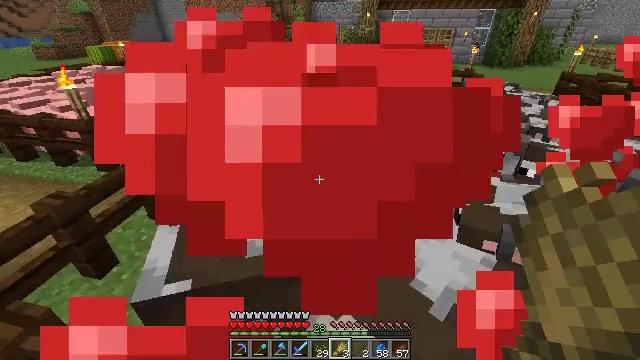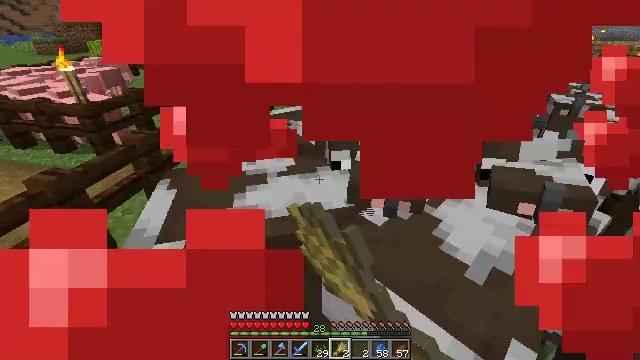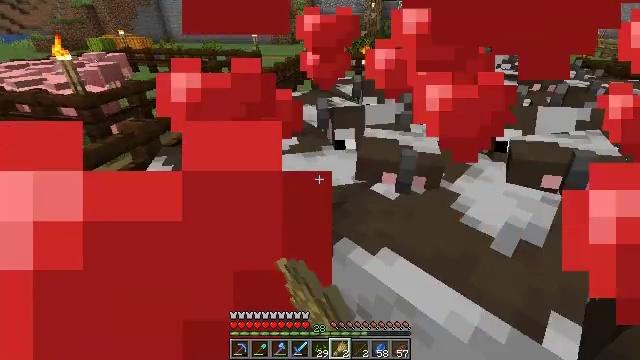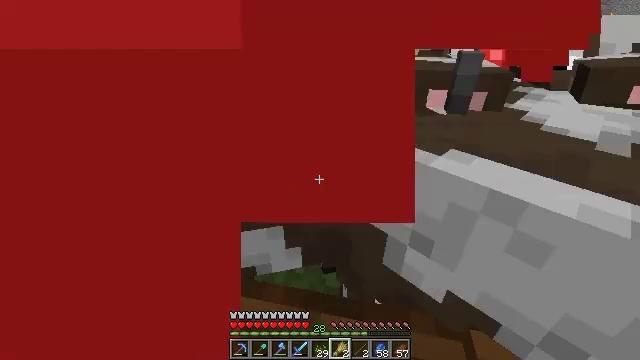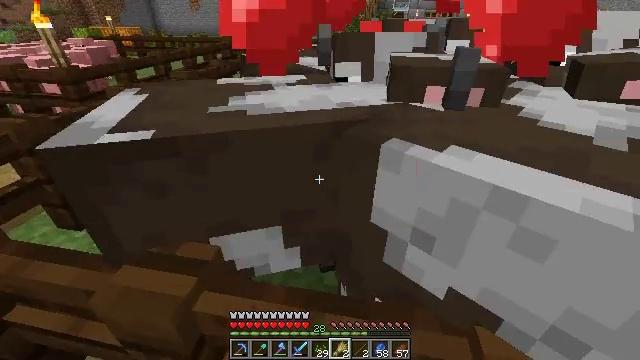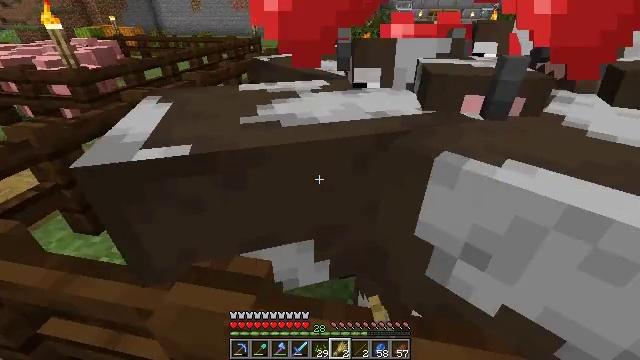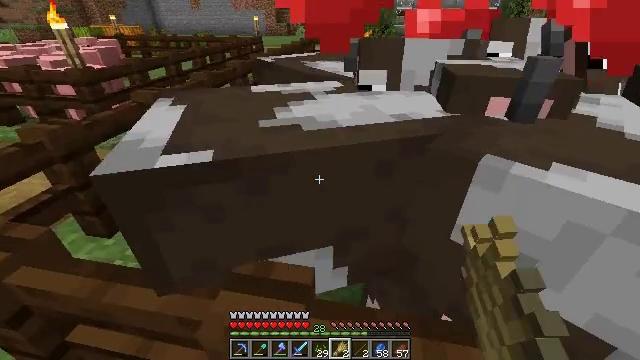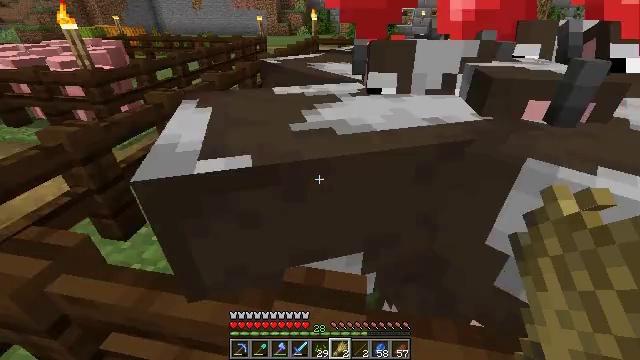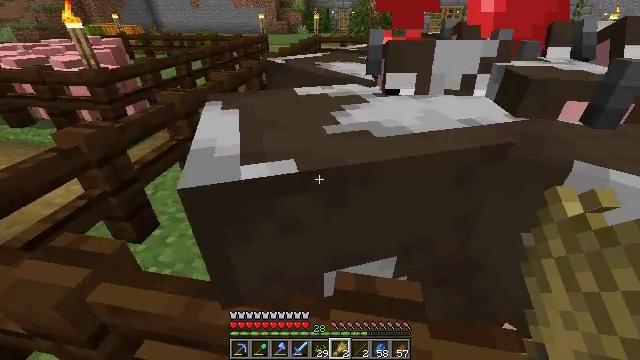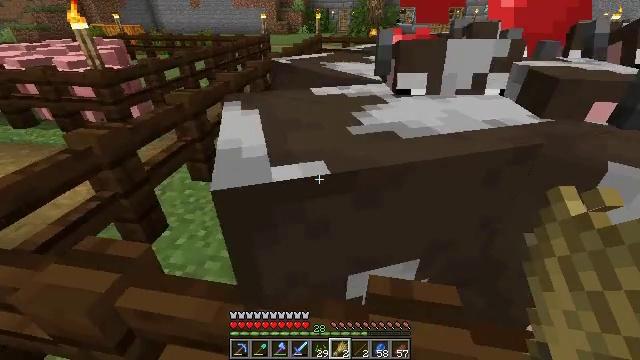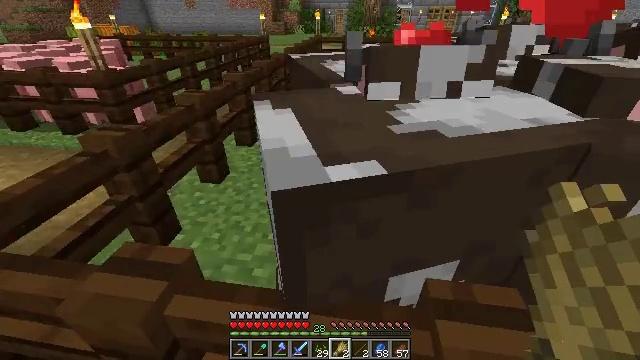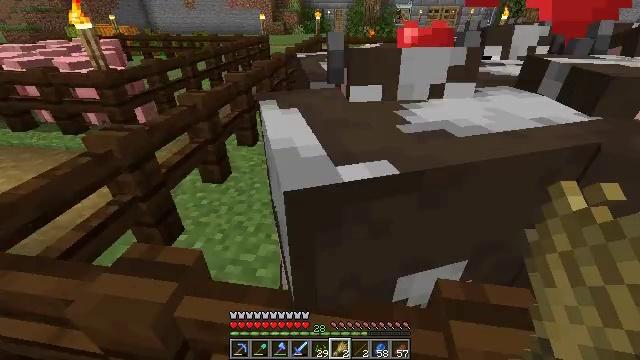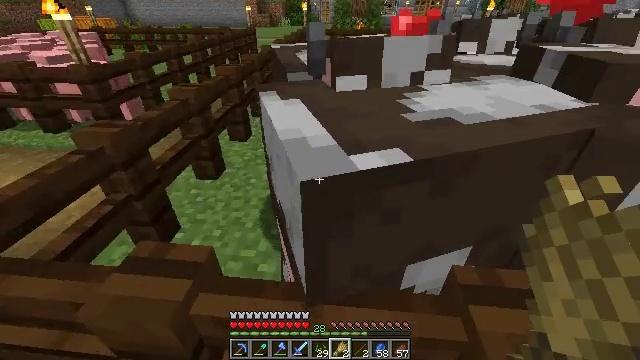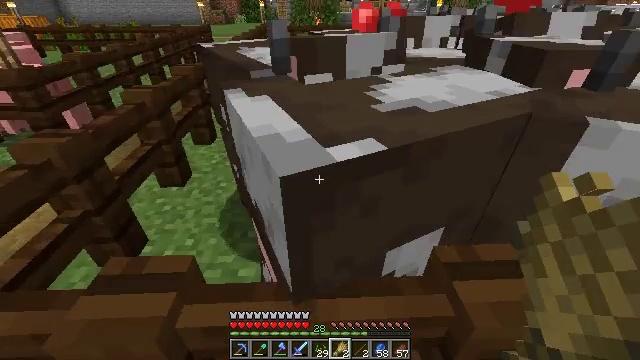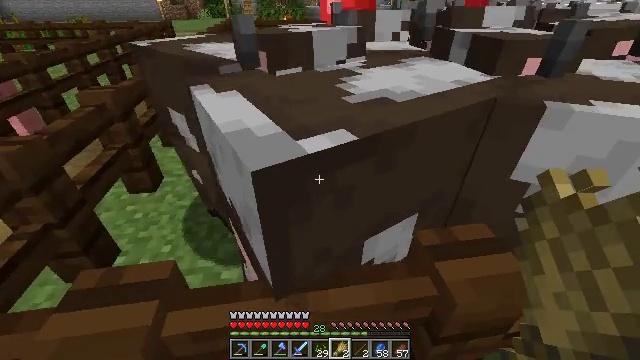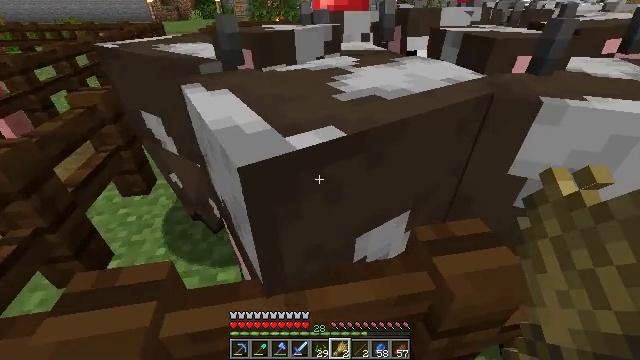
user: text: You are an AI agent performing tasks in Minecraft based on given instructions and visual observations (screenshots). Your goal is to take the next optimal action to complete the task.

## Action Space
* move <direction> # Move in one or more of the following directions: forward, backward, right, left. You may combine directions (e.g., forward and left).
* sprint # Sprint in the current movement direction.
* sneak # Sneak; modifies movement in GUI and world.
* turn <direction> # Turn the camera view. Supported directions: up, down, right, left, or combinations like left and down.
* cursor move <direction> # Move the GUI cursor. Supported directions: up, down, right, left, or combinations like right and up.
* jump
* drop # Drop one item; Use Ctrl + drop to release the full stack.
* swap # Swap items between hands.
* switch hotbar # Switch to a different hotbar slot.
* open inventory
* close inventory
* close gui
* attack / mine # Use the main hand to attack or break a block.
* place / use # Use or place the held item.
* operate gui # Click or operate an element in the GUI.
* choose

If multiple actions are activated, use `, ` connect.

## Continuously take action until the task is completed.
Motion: motion action
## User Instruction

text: Kill the chicken.
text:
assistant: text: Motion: move forward and move left, use / place
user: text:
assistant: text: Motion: move forward and move left
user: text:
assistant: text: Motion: move forward and move left, use / place
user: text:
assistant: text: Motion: move forward and move left, turn right, use / place
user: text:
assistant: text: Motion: move forward, use / place
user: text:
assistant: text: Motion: move forward, use / place
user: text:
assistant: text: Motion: move forward and move left, use / place
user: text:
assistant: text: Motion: move forward and move left, use / place
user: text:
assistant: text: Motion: move forward and move left, use / place
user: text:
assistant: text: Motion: move forward, turn right
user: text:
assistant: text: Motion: move forward
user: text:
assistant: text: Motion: move forward, turn right and down, use / place
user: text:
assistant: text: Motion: move forward, turn right, use / place
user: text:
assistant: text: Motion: turn right
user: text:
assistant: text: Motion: turn right
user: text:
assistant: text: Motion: use / place
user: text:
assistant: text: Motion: turn up, use / place
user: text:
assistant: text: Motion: turn right and up, use / place
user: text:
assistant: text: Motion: move right, turn right and up
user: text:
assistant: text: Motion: move right, turn left, use / place
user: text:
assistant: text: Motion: move right, turn left and up, use / place
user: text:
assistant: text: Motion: move right, turn left and up, use / place
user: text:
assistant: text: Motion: move right, turn left and up
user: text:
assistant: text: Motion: move forward and move right, jump
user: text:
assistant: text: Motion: move forward and move right, turn left and down, use / place, jump
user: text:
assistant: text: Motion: move forward and move right, turn left and down, use / place, jump
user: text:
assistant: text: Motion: move forward and move right, turn left and down, use / place, jump
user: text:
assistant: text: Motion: move forward and move right, turn down
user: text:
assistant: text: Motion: move forward and move right, turn down, use / place
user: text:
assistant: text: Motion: move forward and move right, use / place